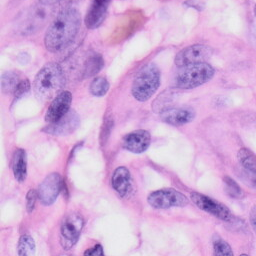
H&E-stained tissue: Skin